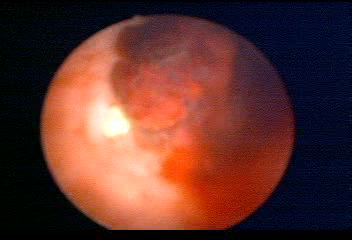
Modality: WLC
Class: Malignant
Subclass: HighGradePapillary
Lesion: L1
Stage: T2
Morphology: Papillary
Bladder cancer association: Yes
Annotated structures: Tumor